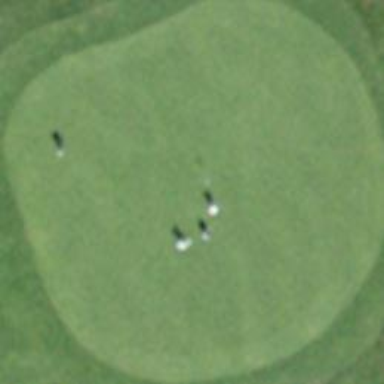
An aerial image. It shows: Golf green.